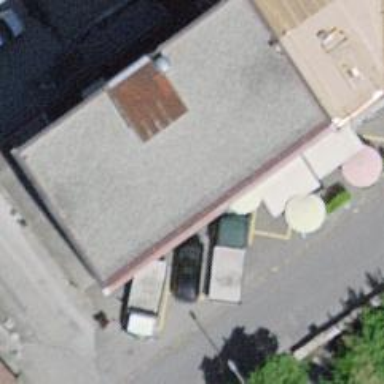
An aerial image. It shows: Restaurant.